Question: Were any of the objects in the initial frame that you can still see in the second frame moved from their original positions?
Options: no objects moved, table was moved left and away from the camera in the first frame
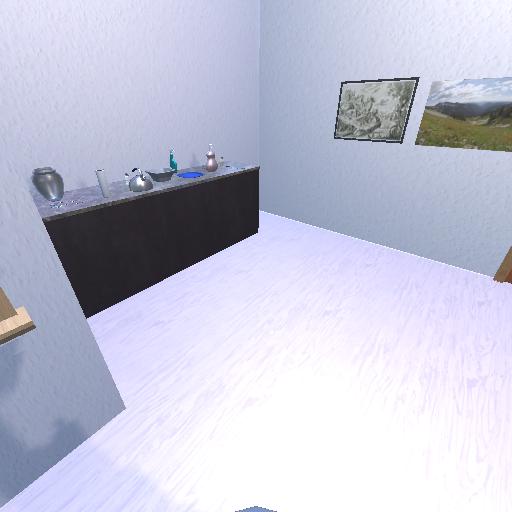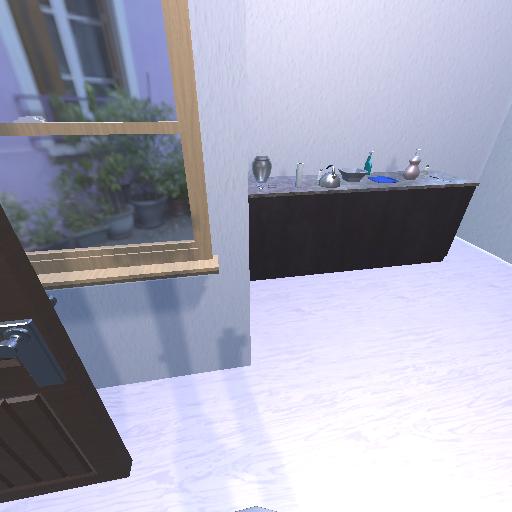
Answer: no objects moved